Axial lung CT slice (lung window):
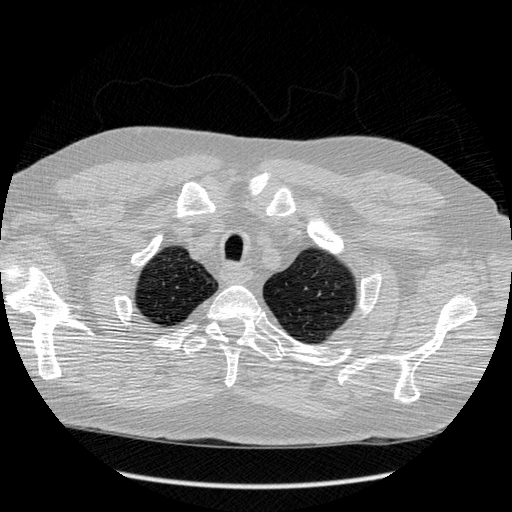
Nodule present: no